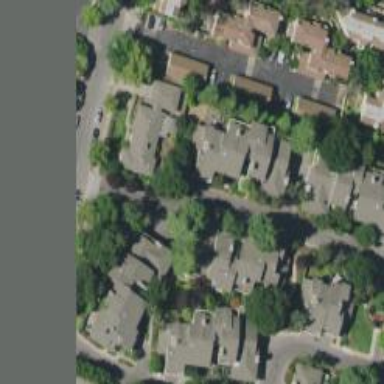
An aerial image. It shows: Shared driveway designated as service road.